Question: I have the following production setup for my Node JS application:

I am now going to integrate Elasticsearch in this setup. My question is regarding the best practices for deploying Elasticsearch in a production environment. All my instances are virtual machines, and I understand that Elasticsearch uses a lot of memory.
Should I therefore set up Elasticsearch on its own server (server 3), set it up on both server 1 and server 2 as a cluster (much like the Mongo DB replica set) or install it as a separate instance on each server.
What would be the benefits of the chosen method?
Many thanks!
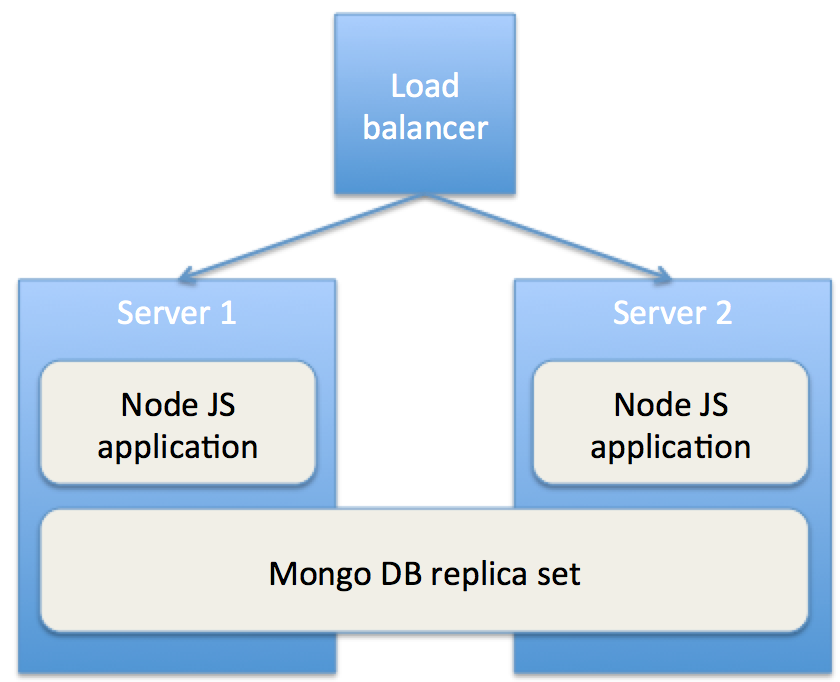
Answer: Option 2.
Briefly.. I would definitely set this up on both servers - giving you two nodes. Given the options you have stated, this will provide the maximum distribution, load balancing, performance and fault tolerance.
Ensure that you manually configure your memory allocation carefully, assigning 50% of the total allocated to heap on each node, and leave the rest to Lucene for indexing.